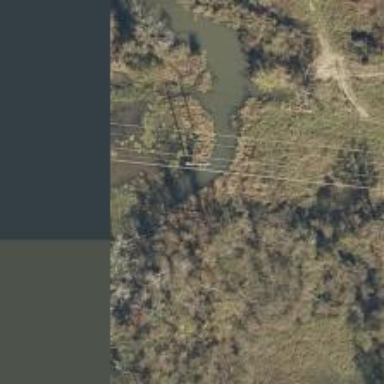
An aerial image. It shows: Power pole.